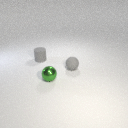
small green metal sphere in front of small gray rubber cylinder